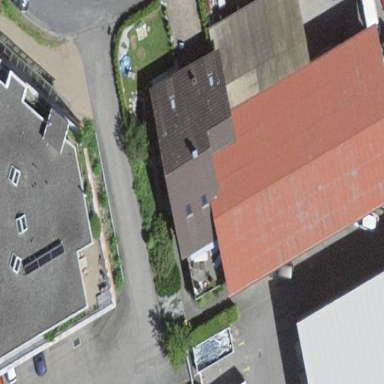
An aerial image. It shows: Commercial building.